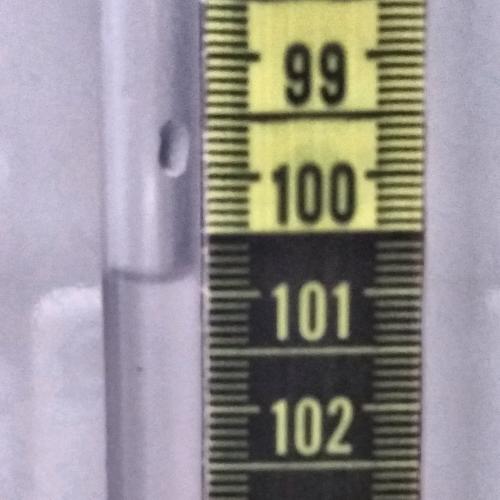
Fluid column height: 100.8 cm